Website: home-depot
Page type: customer-info-address
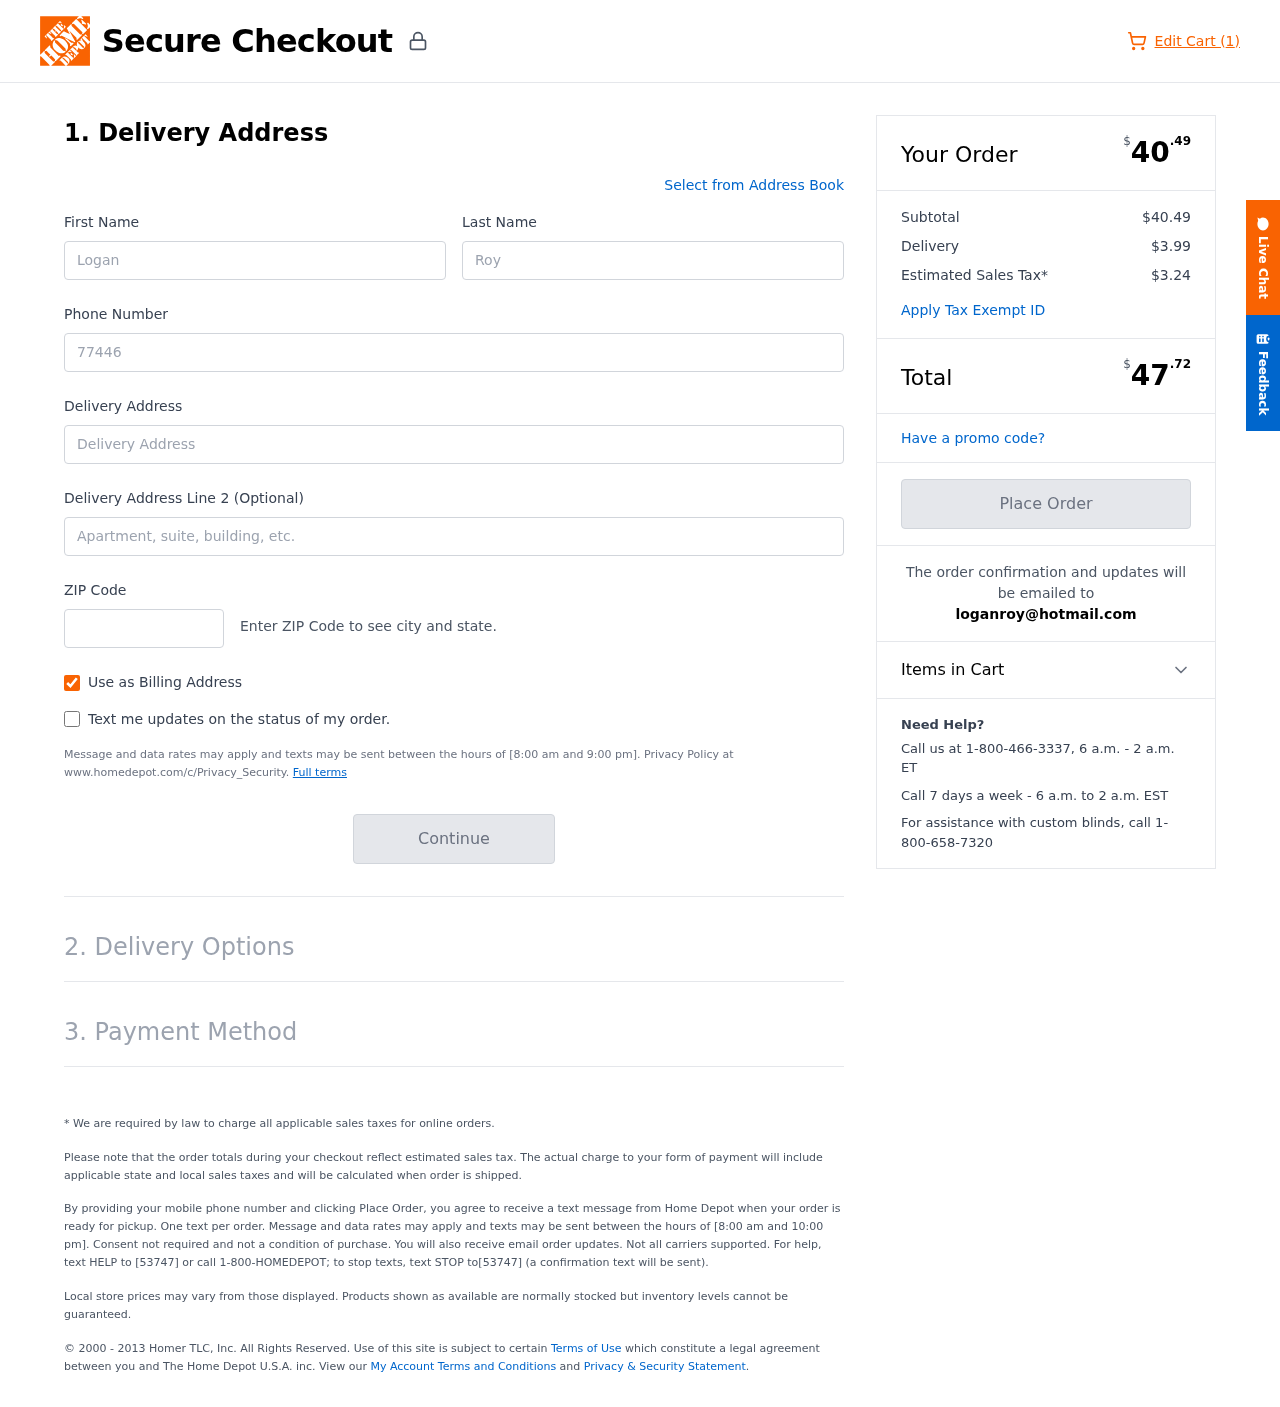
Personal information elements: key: PII_EMAIL
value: loganroy@hotmail.com
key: PII_FIRSTNAME
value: Logan
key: PII_LASTNAME
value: Roy
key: PII_PHONE
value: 7744673177
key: PII_POSTCODE
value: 06672
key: PII_STREET
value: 4267 James Forks Suite 085
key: PII_STREET2
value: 701 Danielle Mount Apt. 906
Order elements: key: ORDER_NUM_ITEMS
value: Edit Cart (1)
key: ORDER_SUBTOTAL_HEADER
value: $40.49
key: ORDER_SUBTOTAL
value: $40.49
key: ORDER_SHIPPING_COST
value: $3.99
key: ORDER_TAX
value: $3.24
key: ORDER_TOTAL2
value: $47.72